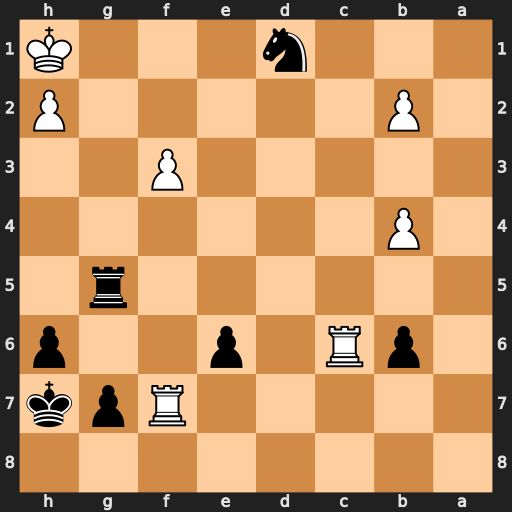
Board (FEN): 8/5Rpk/1pR1p2p/6r1/1P6/5P2/1P5P/3n3K
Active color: b
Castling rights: -
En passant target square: -
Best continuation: Nf2#